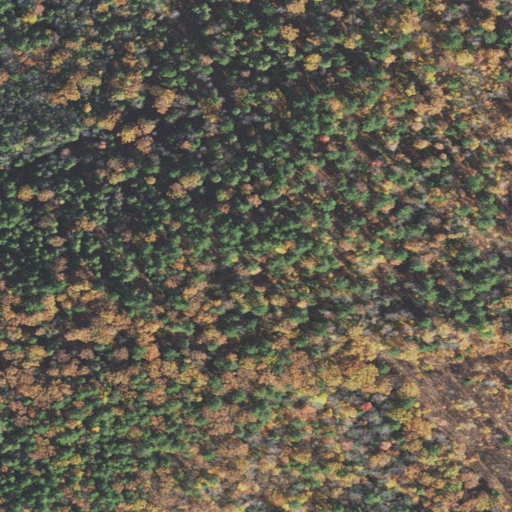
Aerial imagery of mountain in New Hampshire named Purgatory Hill containing mixed forest and evergreen forest